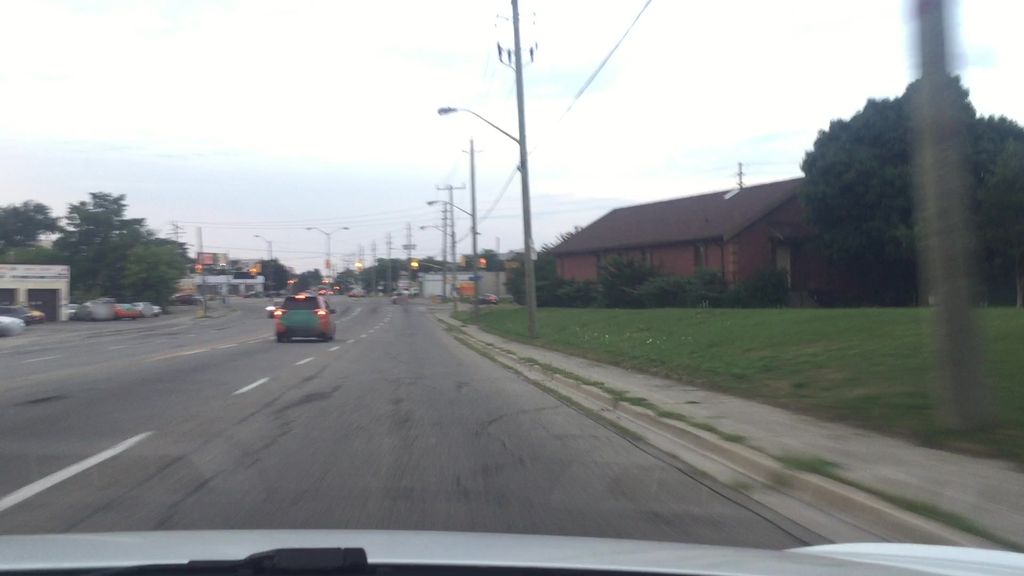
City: toronto